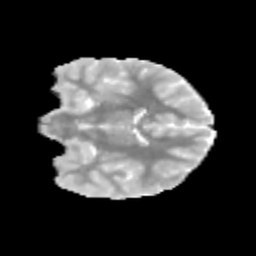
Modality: MD
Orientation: coronal
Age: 11
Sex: male
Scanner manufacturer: siemens
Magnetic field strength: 3 T
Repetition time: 3.8 s
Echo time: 0.07 s